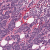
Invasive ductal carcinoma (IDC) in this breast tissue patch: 1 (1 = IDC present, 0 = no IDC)